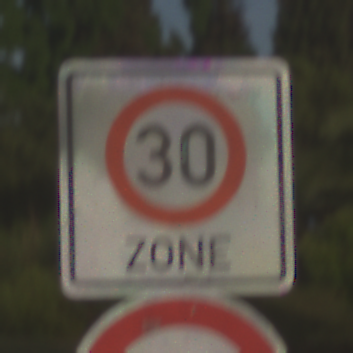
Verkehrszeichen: BeginnZone30
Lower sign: Ueberholverbot
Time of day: SunriseSunset
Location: Outdoor (Suburban)
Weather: PartlyCloudy
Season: NotSpecified
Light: Natural